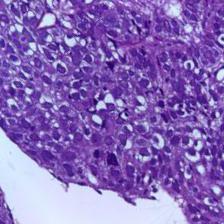
Diagnosis: OSCC